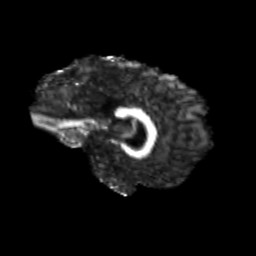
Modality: FA
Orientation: sagittal
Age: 21
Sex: male
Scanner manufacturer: siemens
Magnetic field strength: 3 T
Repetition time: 3.5 s
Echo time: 0.113 s